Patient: sex M, age 60
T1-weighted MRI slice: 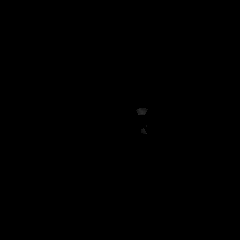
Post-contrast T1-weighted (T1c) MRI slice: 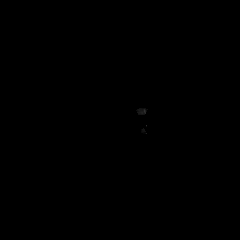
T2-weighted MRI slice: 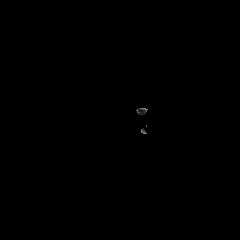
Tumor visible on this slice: no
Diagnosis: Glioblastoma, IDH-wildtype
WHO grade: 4